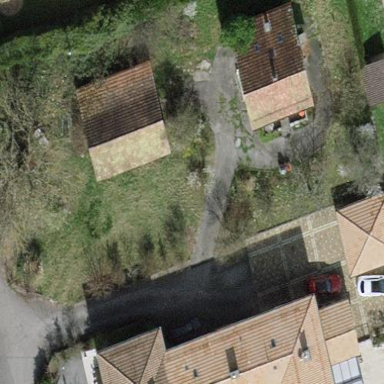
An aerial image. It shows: Garden enclosed by fence.